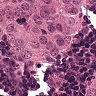
Metastatic tissue present: yes